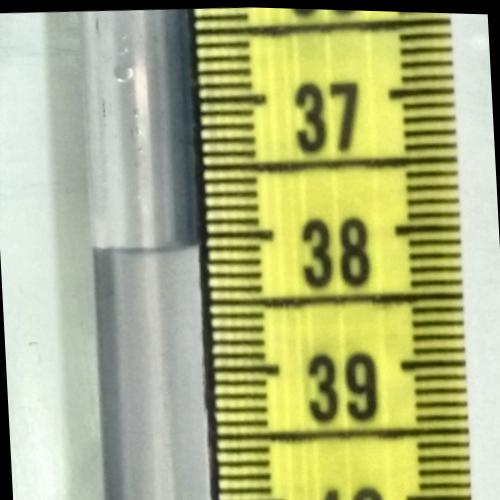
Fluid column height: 38.1 cm